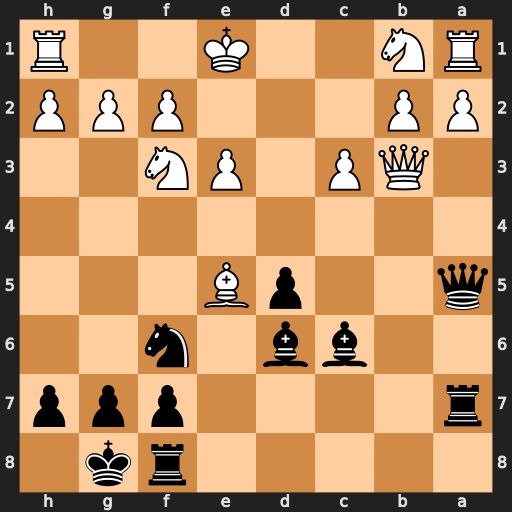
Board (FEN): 5rk1/r4ppp/2bb1n2/q2pB3/8/1QP1PN2/PP3PPP/RN2K2R
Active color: b
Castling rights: KQ
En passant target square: -
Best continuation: Ba4 Qxa4 Qxa4